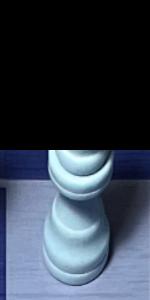
Label: Queen_White